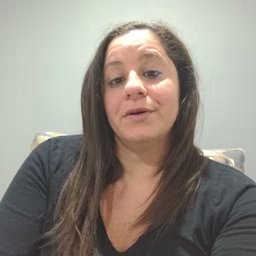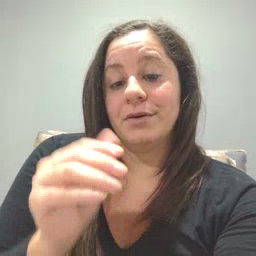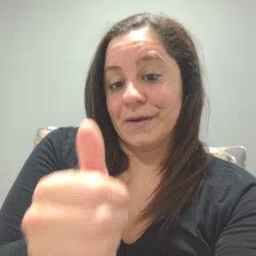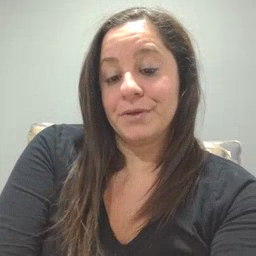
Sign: yourself